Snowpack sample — Loveland Pass, Silver Plume, Colorado, USA (2/11/26, 12:00 PM MST)
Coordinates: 39.663, -105.886
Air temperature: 35 °F
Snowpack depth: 82 cm
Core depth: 30 cm
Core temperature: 23 °F
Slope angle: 13°, slope face: 12°
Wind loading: high
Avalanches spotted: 1
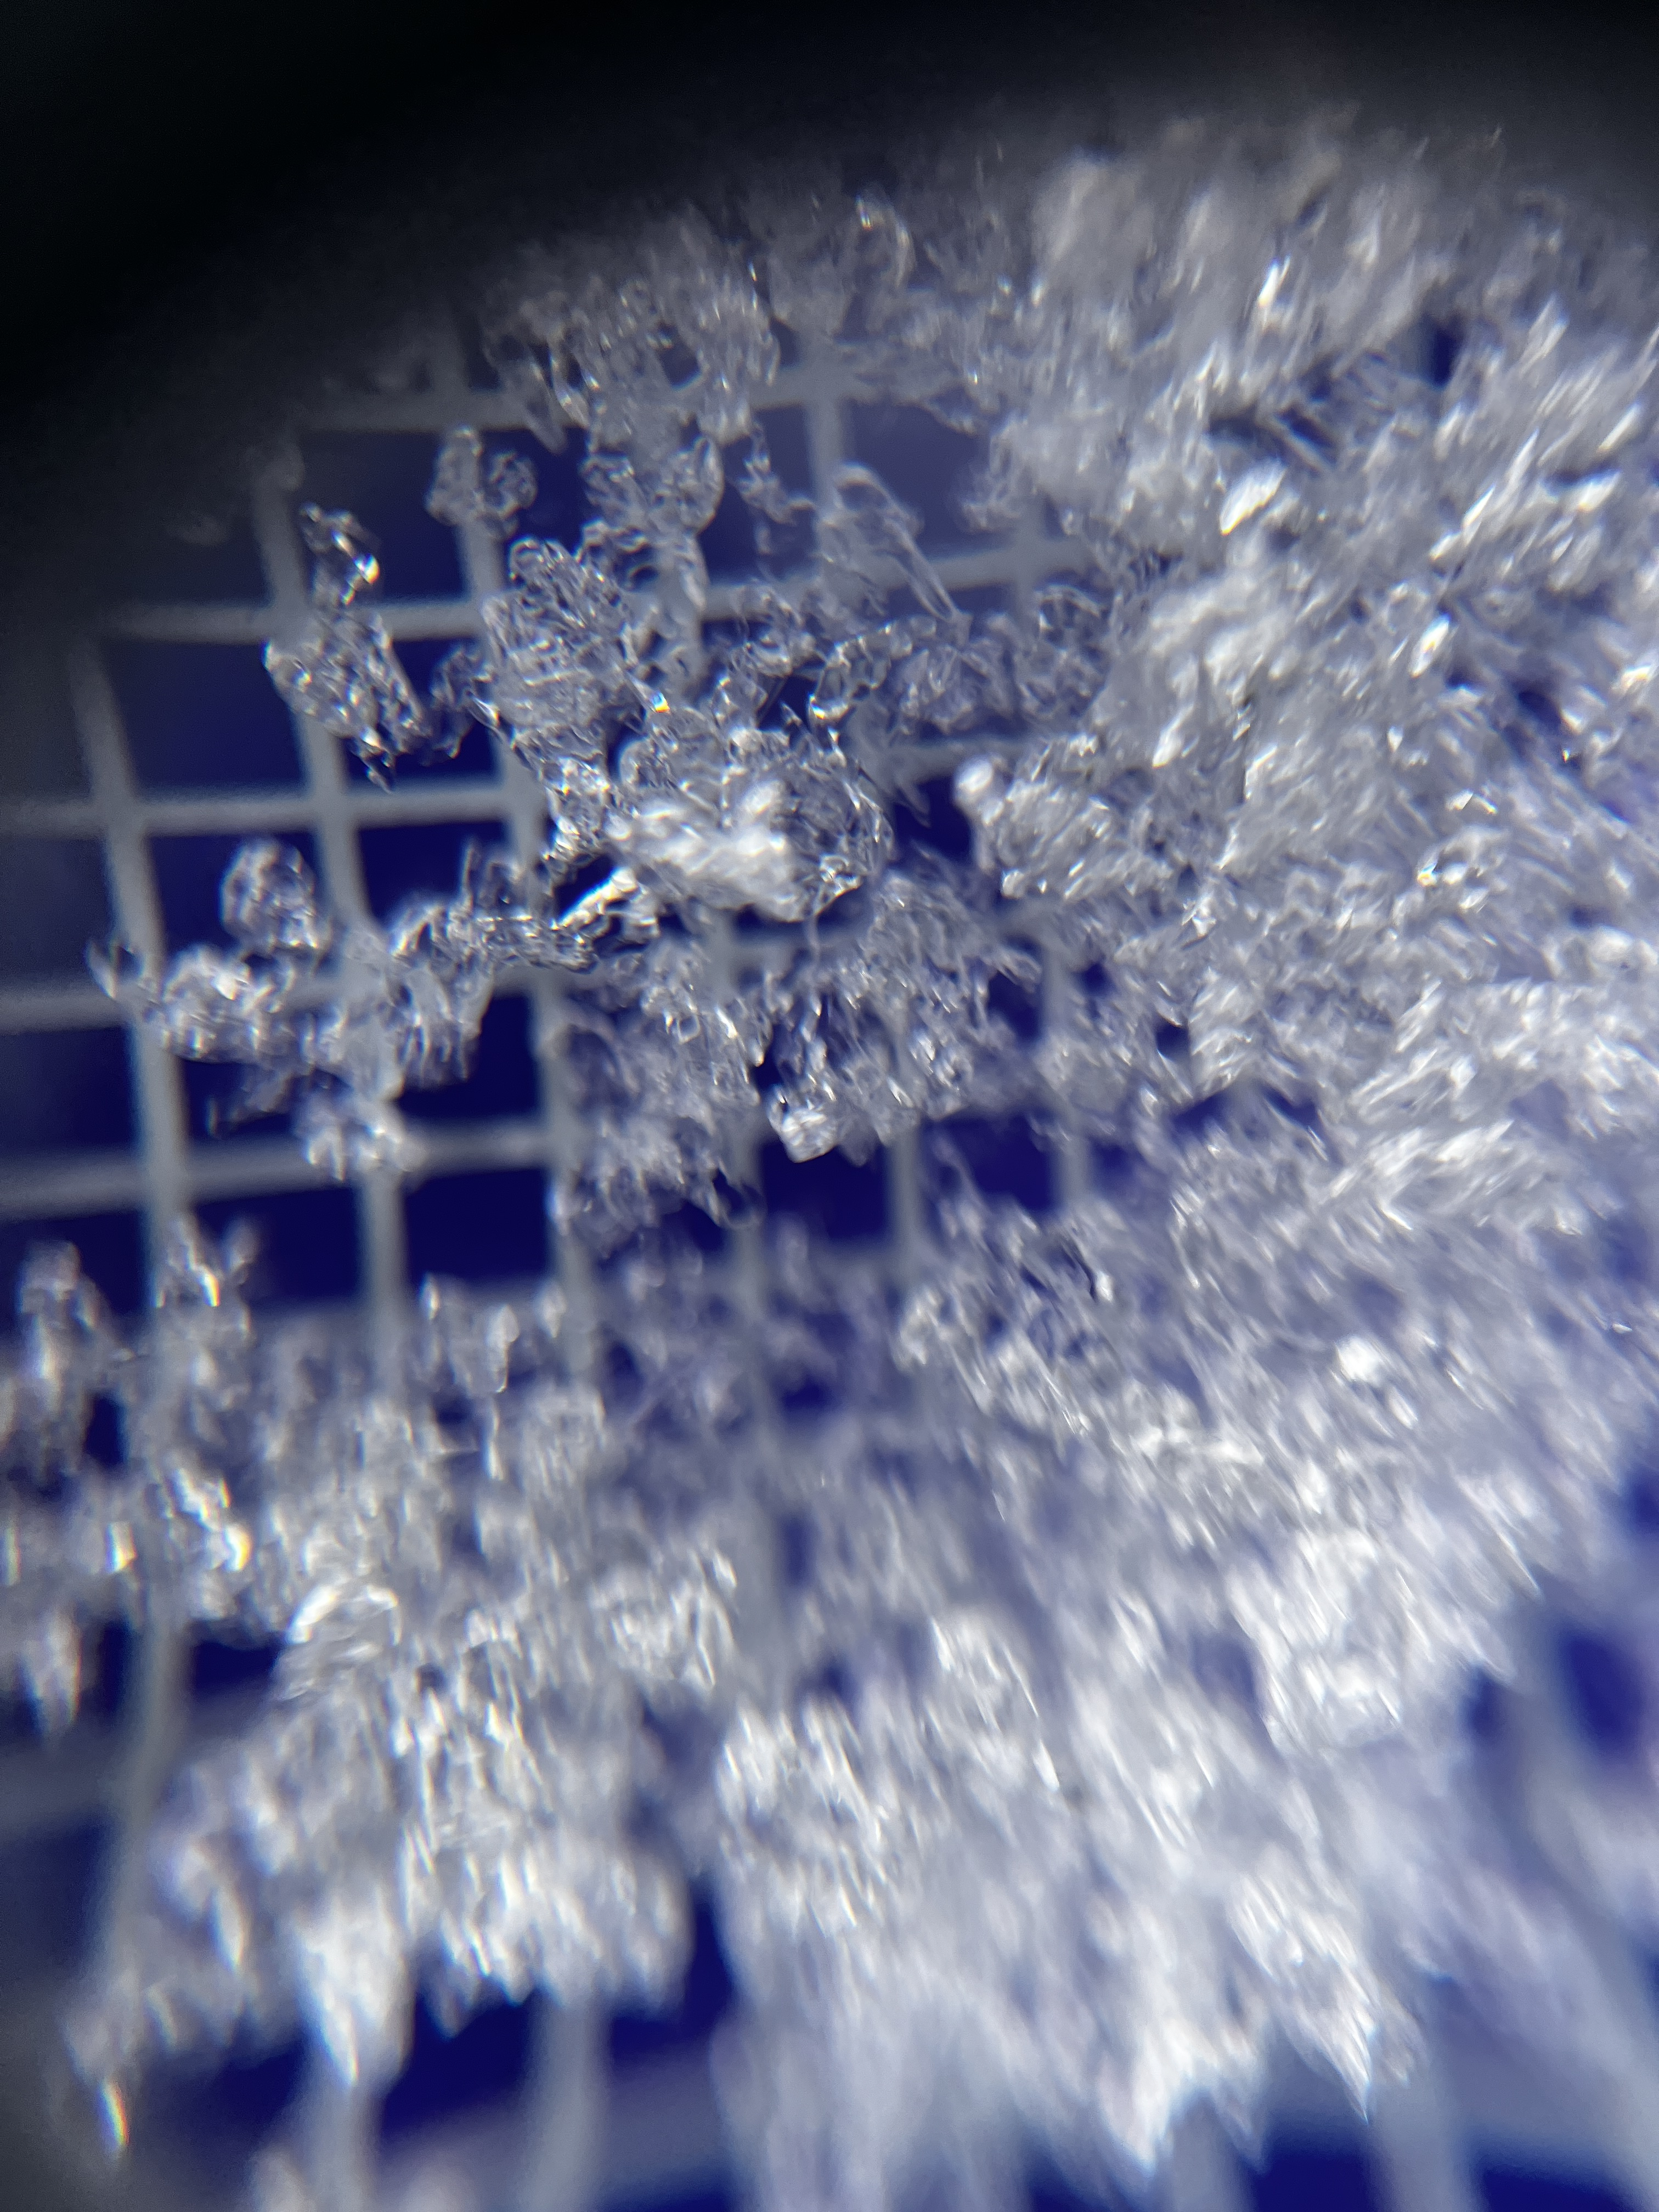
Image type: magnified_profile
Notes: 1 small avalanche spotted on the north side of the bowl, lots of wind loading